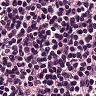
Metastatic tissue present: no